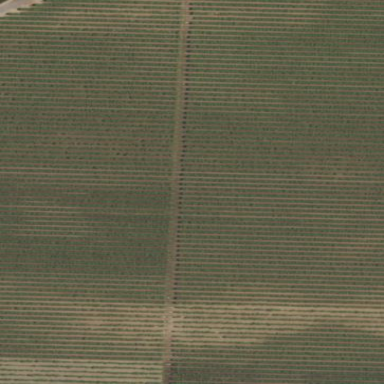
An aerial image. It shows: Vineyard.